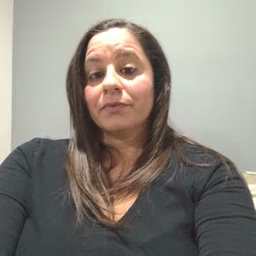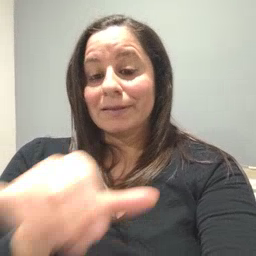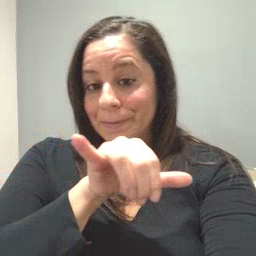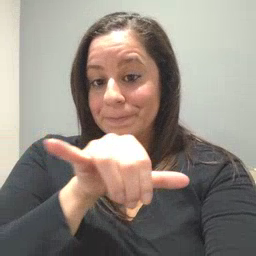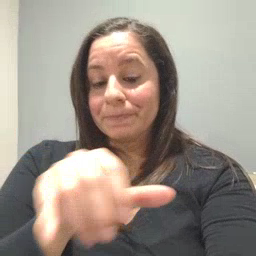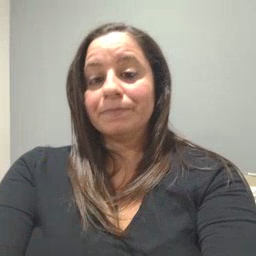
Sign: same